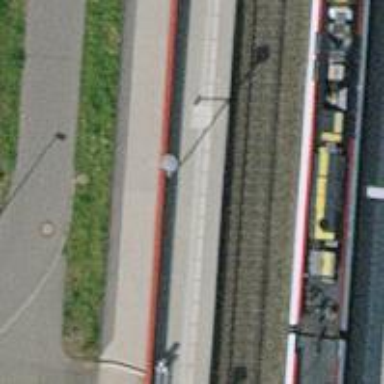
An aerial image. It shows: Railway stop with public transport stop position.